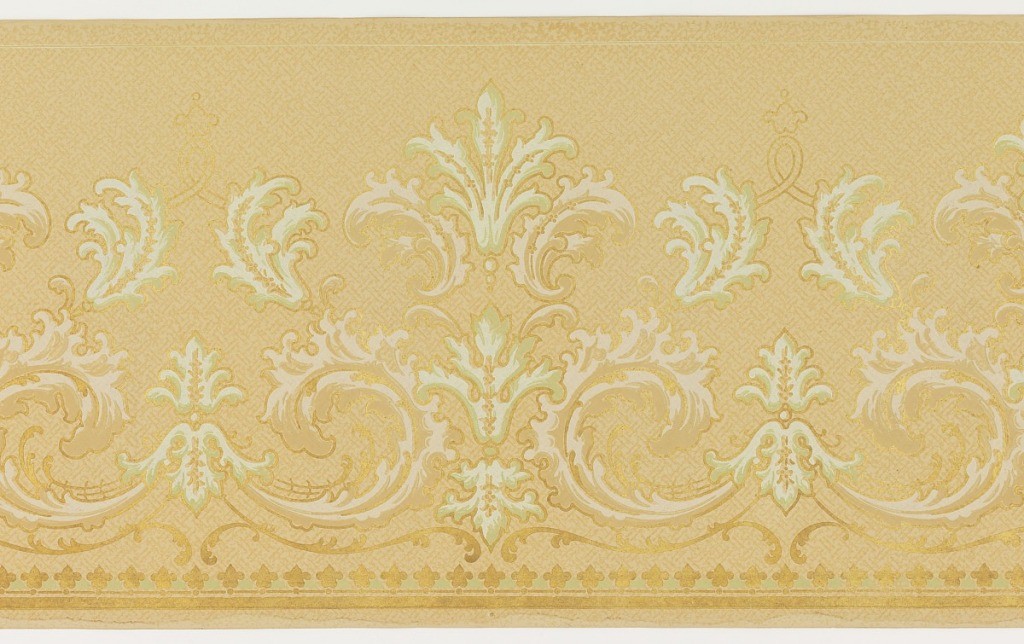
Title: Frieze
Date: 1905–1915
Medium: Machine-printed paper
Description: Design entirely rinceau, some in a fleur-de-lis shape. Bottom edge border of silhouettes of fleur-de-lis. On a pale yellow field with vague indication of a woven pattern. Printed in gilt, white, pale green and pale yellow.